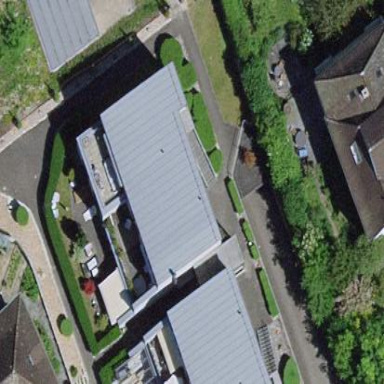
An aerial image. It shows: Flat-roofed building.